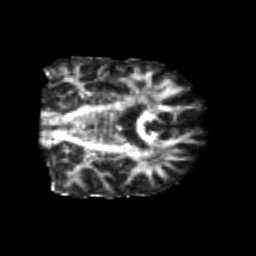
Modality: FA
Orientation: coronal
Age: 21
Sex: male
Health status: healthy
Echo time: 0.074 s